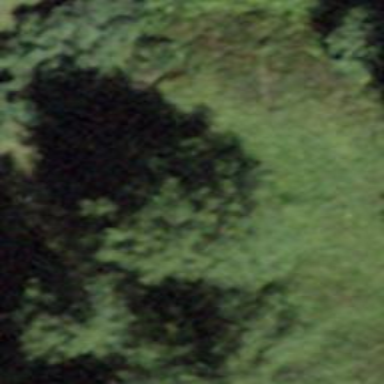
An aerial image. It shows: Single tag "natural: tree."